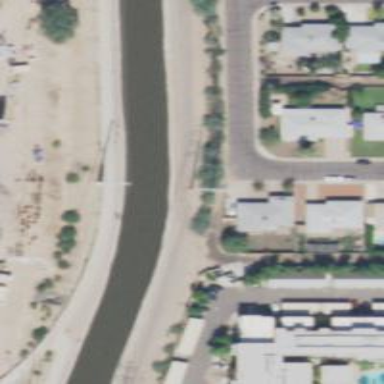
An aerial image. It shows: Canal.